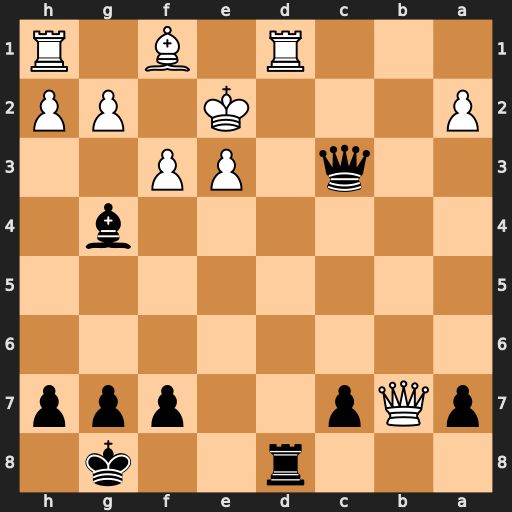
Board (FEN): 3r2k1/pQp2ppp/8/8/6b1/2q1PP2/P3K1PP/3R1B1R
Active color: b
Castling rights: -
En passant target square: -
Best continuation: Qc2+ Ke1 Rxd1#